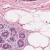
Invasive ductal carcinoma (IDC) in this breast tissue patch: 0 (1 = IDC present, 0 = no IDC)